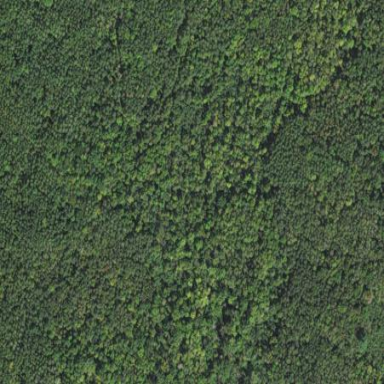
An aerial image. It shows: Nature reserve in woodland area.